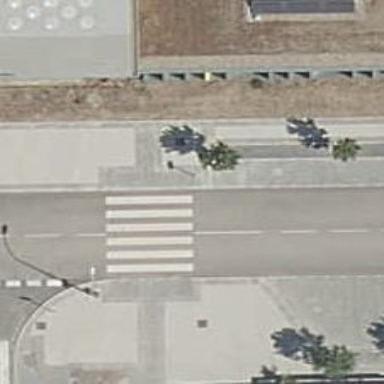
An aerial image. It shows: Uncontrolled zebra crossing on the road.